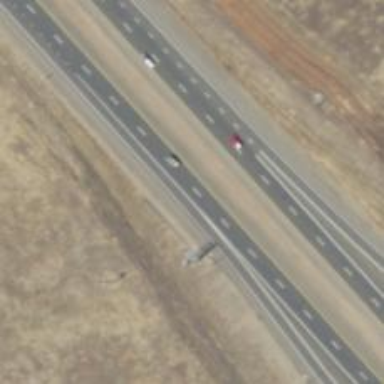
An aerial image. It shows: Expressway with asphalt surface. It is trunk highway and it is noted as freeway.